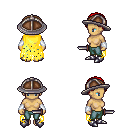
a pixel art fantasy rpg character, female body template, human, tanned skin, yellow tattered cape, teal pants, red parted hairstyle, chain helm, white cloth bracers, metal boots, dagger, four views (front, back, left, right), 2x2 character sprite sheet, small pixel art, hard edges, no anti-aliasing